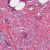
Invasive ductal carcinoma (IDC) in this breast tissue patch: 1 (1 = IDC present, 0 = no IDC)